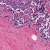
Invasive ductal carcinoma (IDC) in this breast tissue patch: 1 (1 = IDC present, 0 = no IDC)